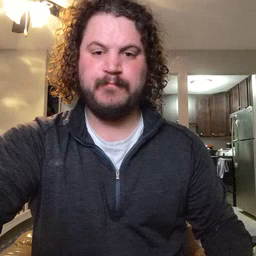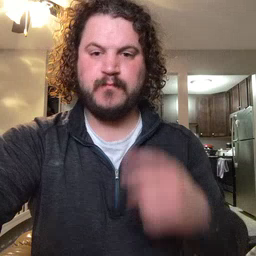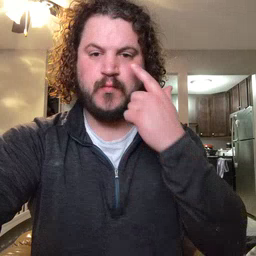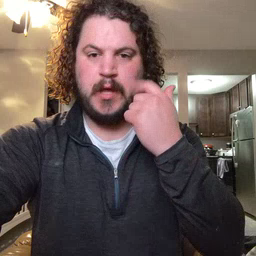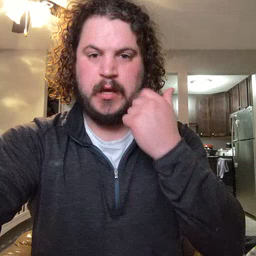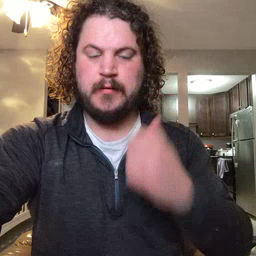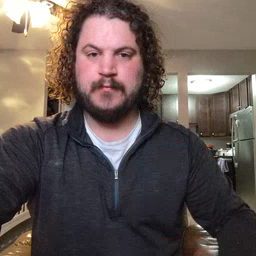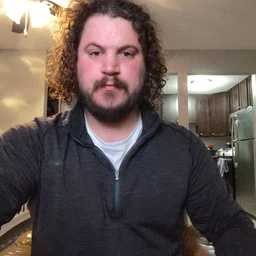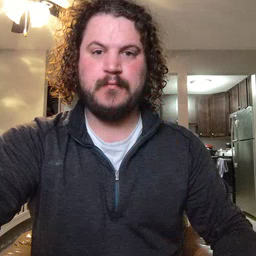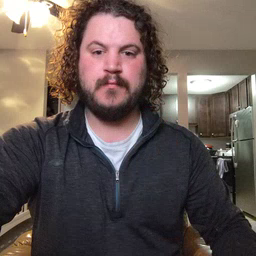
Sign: cry